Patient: sex F, age 36
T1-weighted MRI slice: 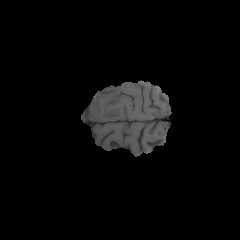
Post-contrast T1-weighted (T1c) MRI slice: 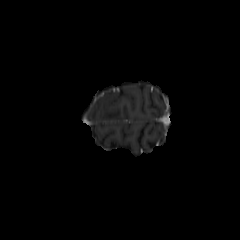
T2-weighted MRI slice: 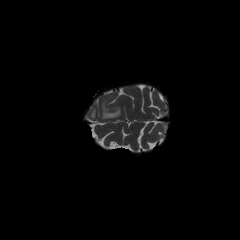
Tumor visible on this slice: yes
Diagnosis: Glioblastoma, IDH-wildtype
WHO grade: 4